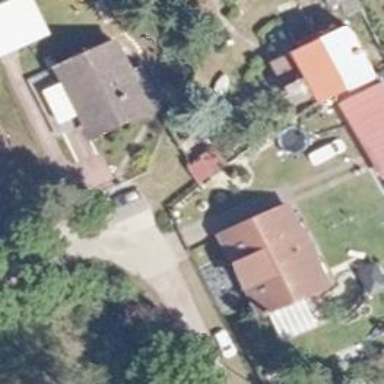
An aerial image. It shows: Residential road.